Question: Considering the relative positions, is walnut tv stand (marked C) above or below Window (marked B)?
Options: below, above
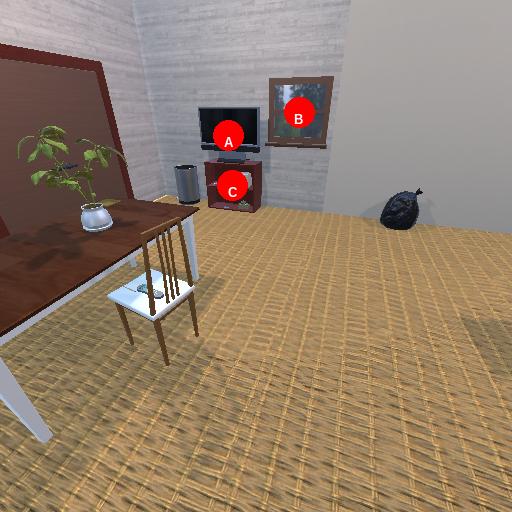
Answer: below